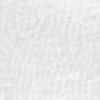
Label: no_change